【题型】解答题　【知识点】解析几何　【难度】easy
已知椭圆$C:\dfrac{x^2}{a^2} + \dfrac{y^2}{b^2} = 1,(a > b > 0)$的左右两个焦点分别为$F_1$、$F_2$，$B_1B_2$是该椭圆的短轴，且$|B_1B_2| = 2\sqrt{3}$，三角形$F_1B_1B_2$的面积为$\sqrt{3}$.
\noindent (1)求椭圆$C$的标准方程;
\noindent (2)若点$P$是椭圆$C$上任意一点，求$|PF_1| \cdot |PF_2|$的最值.
【解答】
\noindent 【答案】(1)$\dfrac{x^2}{4} + \dfrac{y^2}{3} = 1$

\noindent (2)最小值为 $3$，最大值为 $4$

\vspace{1em}

\noindent 【分析】(1) 根据已知条件求出$b$、$c$的值，进而求出$a$的值，由此可得出椭圆$C$的标准方程；

\noindent (2) 设点$P(x,y)$，则$-2 \leq x \leq 2$，求出$t = |PF_1|$的取值范围，再结合二次函数的基本性质可求出$|PF_1| \cdot |PF_2|$的最小值和最大值.

\vspace{1em}

\noindent 【详解】(1) 由题意可知$S_{\triangle F_1B_1B_2} = \dfrac{1}{2} \times 2b \times c = bc = \sqrt{3}$，且$|B_1B_2| = 2b = 2\sqrt{3}$，

\noindent 所以$b = \sqrt{3}$，$c = 1$，则$a = \sqrt{b^2 + c^2} = 2$，

\noindent 故椭圆$C$的标准方程为$\dfrac{x^2}{4} + \dfrac{y^2}{3} = 1$.

\noindent (2) 设点$P(x,y)$，则$-2 \leq x \leq 2$，$y^2 = 3 - \dfrac{3x^2}{4}$，易知点$F_1(-1,0)$、$F_2(1,0)$，

\noindent 所以$|PF_1| = \sqrt{(x+1)^2 + y^2} = \sqrt{x^2 + 2x + 1 + 3 - \dfrac{3x^2}{4}} = \sqrt{\dfrac{x^2}{4} + 2x + 4} = \left|2 + \dfrac{1}{2}x\right| = 2 + \dfrac{1}{2}x \in [1,3]$，

\noindent 设$t = |PF_1|$，则$1 \leq t \leq 3$，且$|PF_2| = 2a - |PF_1| = 4 - t$，

\noindent 所以，$|PF_1| \cdot |PF_2| = t(4 - t) = -t^2 + 4t = -(t - 2)^2 + 4$，

\noindent 因为函数$f(t) = -(t - 2)^2 + 4$ 在$[1,2]$上单调递增，在$(2,3]$上单调递减，

\noindent 所以，$f(t)_{\max} = f(2) = 4$，$f(t)_{\min} = f(1) = f(3) = 3$，

\noindent 故$|PF_1| \cdot |PF_2|$的最小值为 $3$，最大值为 $4$.

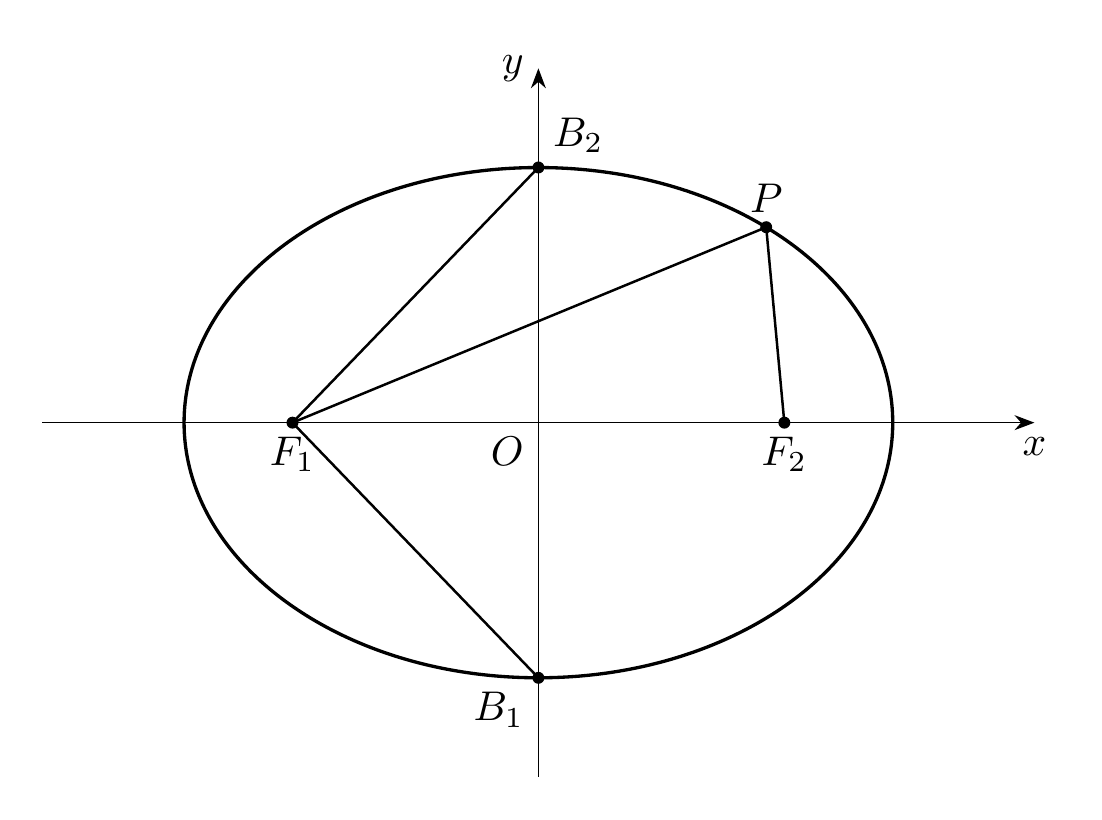